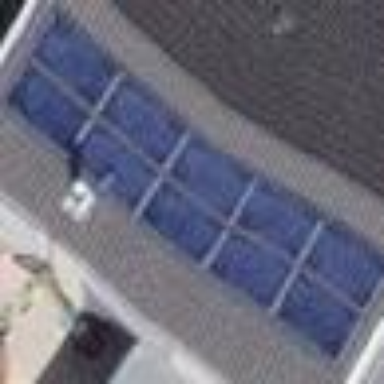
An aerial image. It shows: Solar power generator using photovoltaic panels.